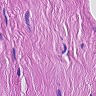
Metastatic tissue present: no